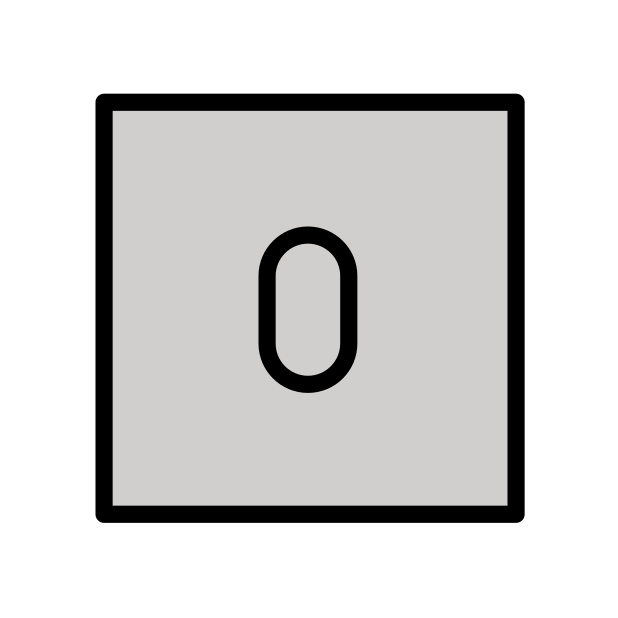
keycap: 0